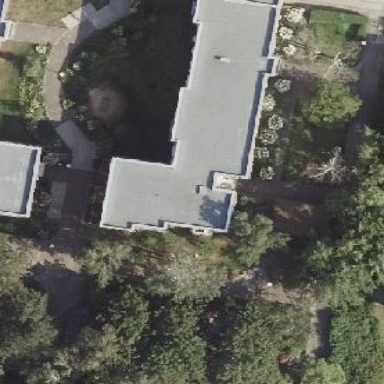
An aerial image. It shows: Building with apartments and flat roof.